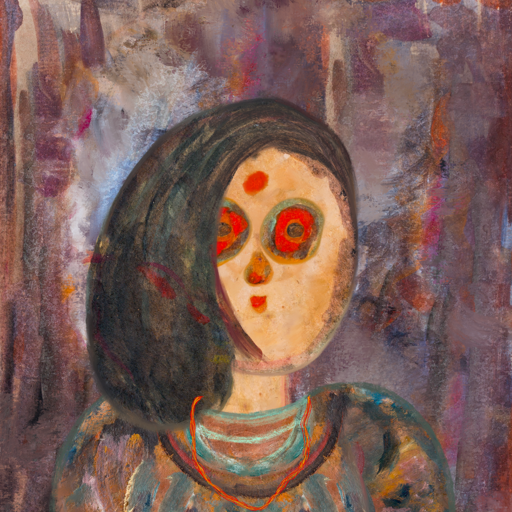
Background: Hypocrite, Head And Neck Front: Childish, Face Front: Sisters, Bust: Boggyland, Hair Front: Gypsy_Mother, Head Accessory: Blank, Second Necklace: Gypsy_Mother_2, Necklace: Blank, Baby: Blank